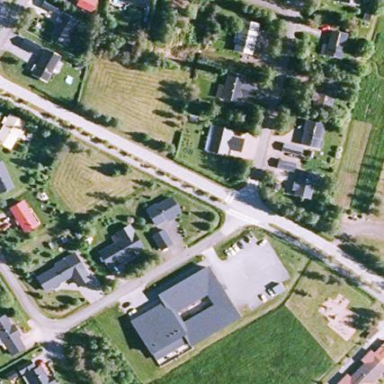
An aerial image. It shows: Nursing home.